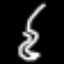
Label: frog